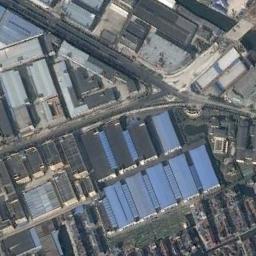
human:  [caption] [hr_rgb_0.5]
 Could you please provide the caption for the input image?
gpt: There is a road between the two industrial zones .

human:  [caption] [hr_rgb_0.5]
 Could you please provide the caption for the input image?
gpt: Many houses of different shapes and sizes are in the industrial area .

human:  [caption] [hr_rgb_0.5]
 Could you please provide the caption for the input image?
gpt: Neatly planned factories and roads in an industrial area with green space .

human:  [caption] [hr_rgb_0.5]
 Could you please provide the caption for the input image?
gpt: The industrial area has lots of neatly arranged workshops of different colors and some roads go through the industrial area .

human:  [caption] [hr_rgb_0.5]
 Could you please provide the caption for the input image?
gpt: There are some blue buildings on the industrial area .